Question: hey In Latest PayPal iOS Sdk Example It Run in "mock" fine But When I change Mode In "Sandbox" than i got issue "there was a problem communicating with paypal servers"..

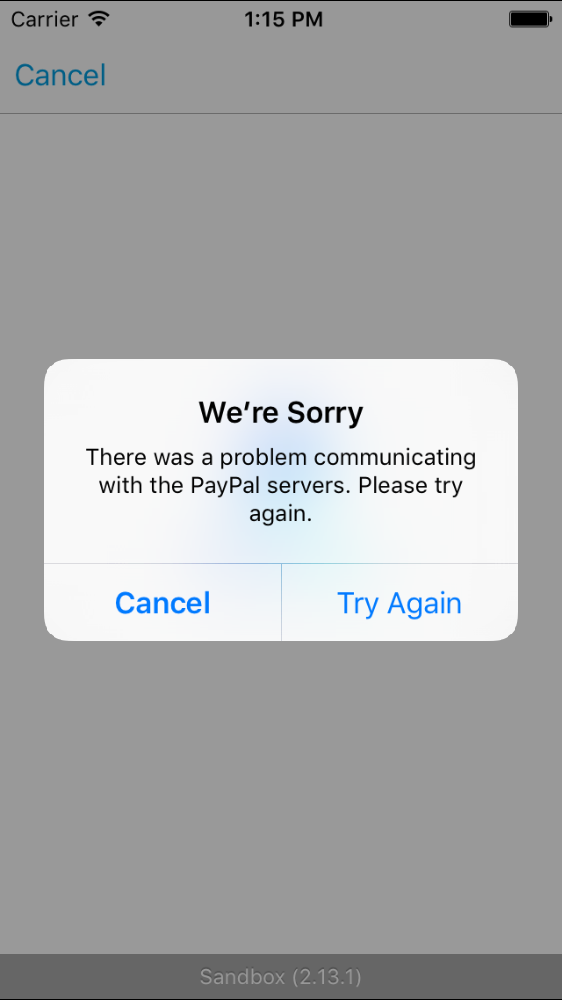
Answer: Hello All I Faced This Problem Again And I Solved By my self
This Problem Occur because of internet provider restriction some are not support Paypal SSL request you Just Need to Change Internet Connection i prefer connect through wifi And Than Check It. I hope now Paypal will be run Smoothly